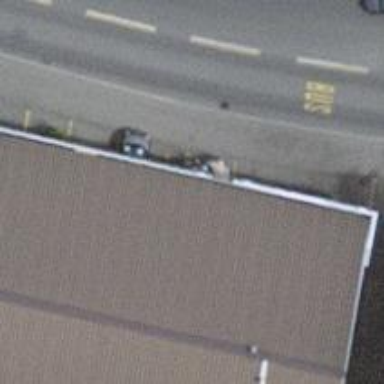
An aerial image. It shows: Car repair shop.